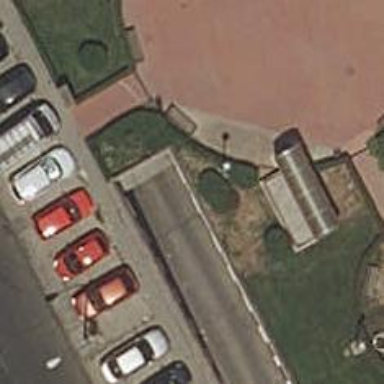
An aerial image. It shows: Parking entrance.